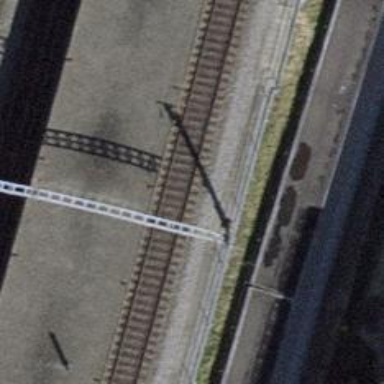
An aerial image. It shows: Solitary milestone along the railway.